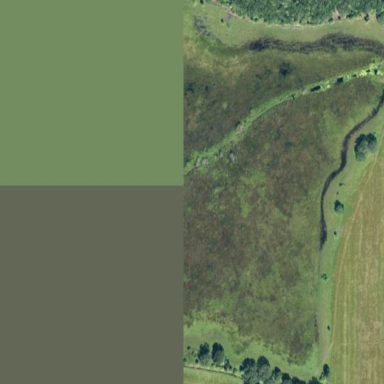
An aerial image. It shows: Marshy wetland area.